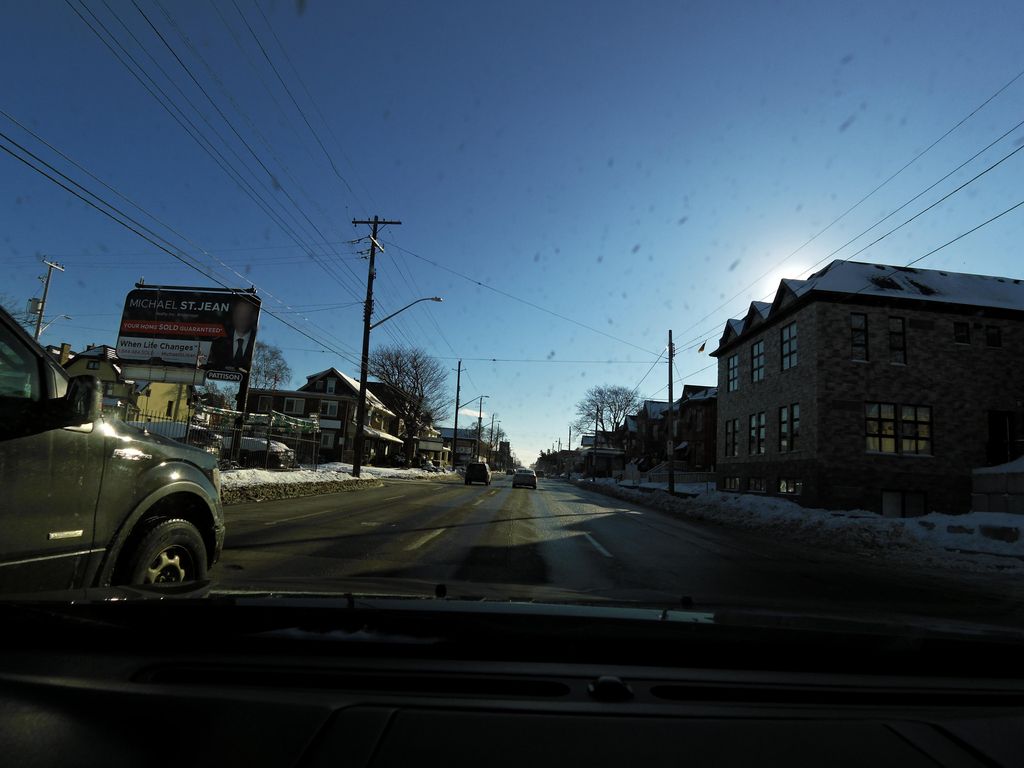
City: hamilton